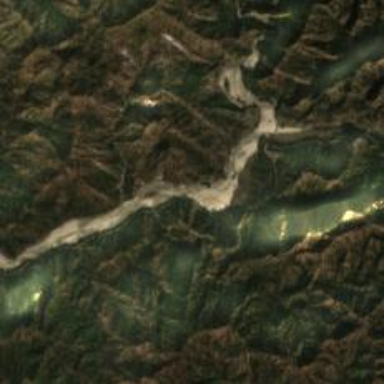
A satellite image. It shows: Beautiful view of river.